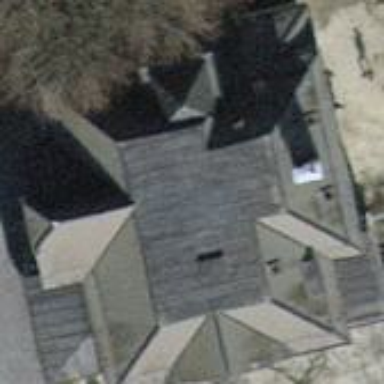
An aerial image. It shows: Unique building with quadruple saltbox roof shape.